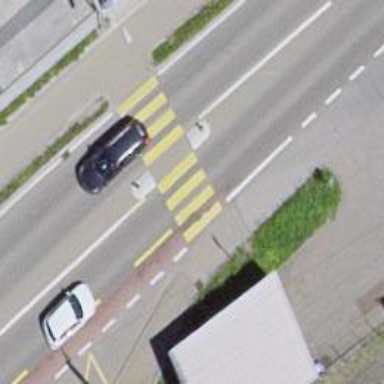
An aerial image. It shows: Marked crossing on footway with clear markings.